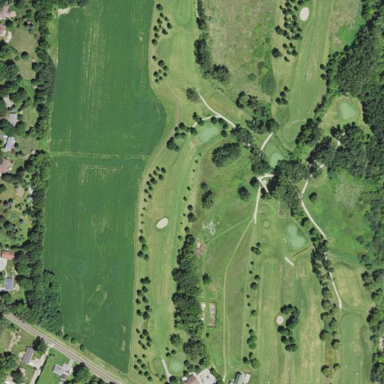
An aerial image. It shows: Golf course.